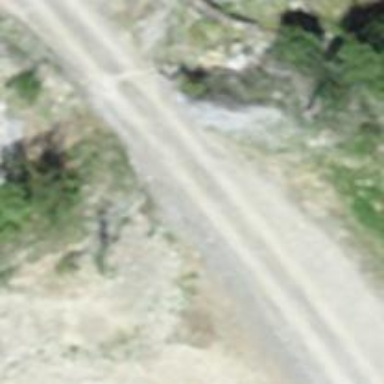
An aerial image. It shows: Culvert tunnel.